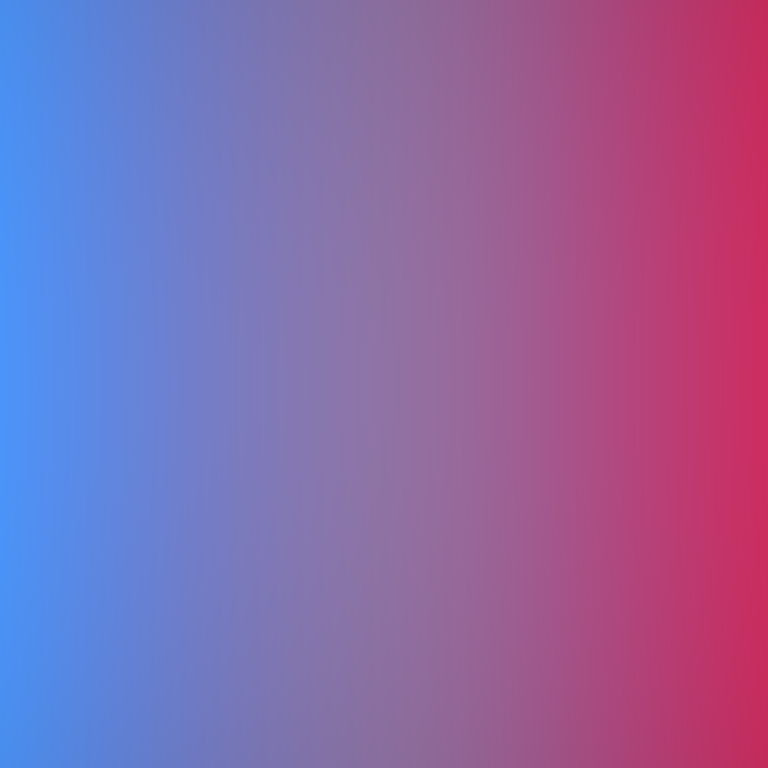
Abstract light effect, smooth gradient from cool blue to warm red, calm atmosphere, soft blend, no room, no furniture, no objects.